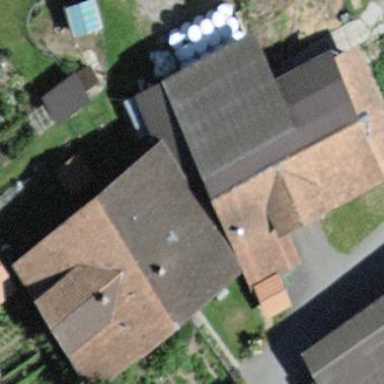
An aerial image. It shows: Rural barn.